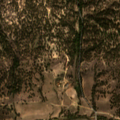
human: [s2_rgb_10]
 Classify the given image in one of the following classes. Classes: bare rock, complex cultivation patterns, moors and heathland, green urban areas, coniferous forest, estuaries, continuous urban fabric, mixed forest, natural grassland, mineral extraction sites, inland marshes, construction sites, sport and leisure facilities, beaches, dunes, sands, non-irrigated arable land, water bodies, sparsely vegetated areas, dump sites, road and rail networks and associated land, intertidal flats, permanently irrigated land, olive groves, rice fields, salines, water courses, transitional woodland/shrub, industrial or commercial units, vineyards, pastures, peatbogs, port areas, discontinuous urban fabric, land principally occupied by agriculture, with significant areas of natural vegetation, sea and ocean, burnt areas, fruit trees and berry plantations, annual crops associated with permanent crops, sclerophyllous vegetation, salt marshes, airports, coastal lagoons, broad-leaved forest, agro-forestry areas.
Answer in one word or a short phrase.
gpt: non-irrigated arable land, agro-forestry areas, broad-leaved forest, transitional woodland/shrub